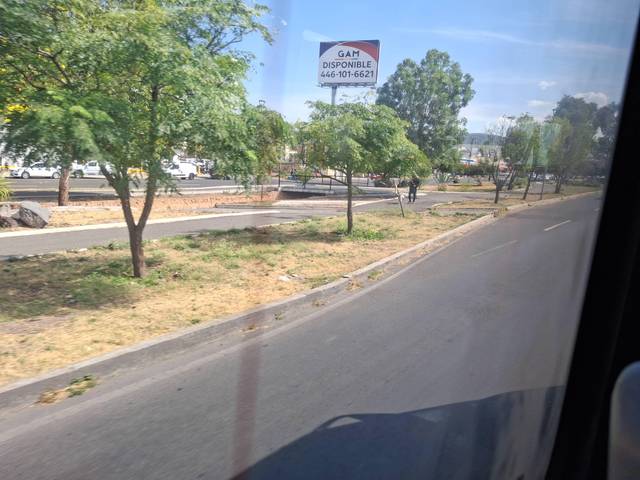
Region: Mexico
Coordinates: 20.567, -100.379